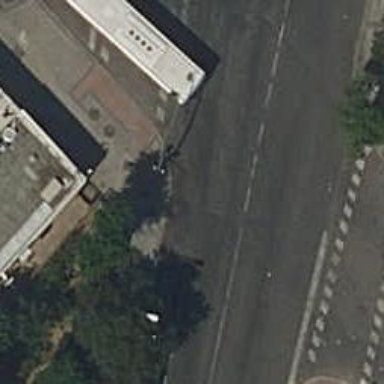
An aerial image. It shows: Road with traffic signals.